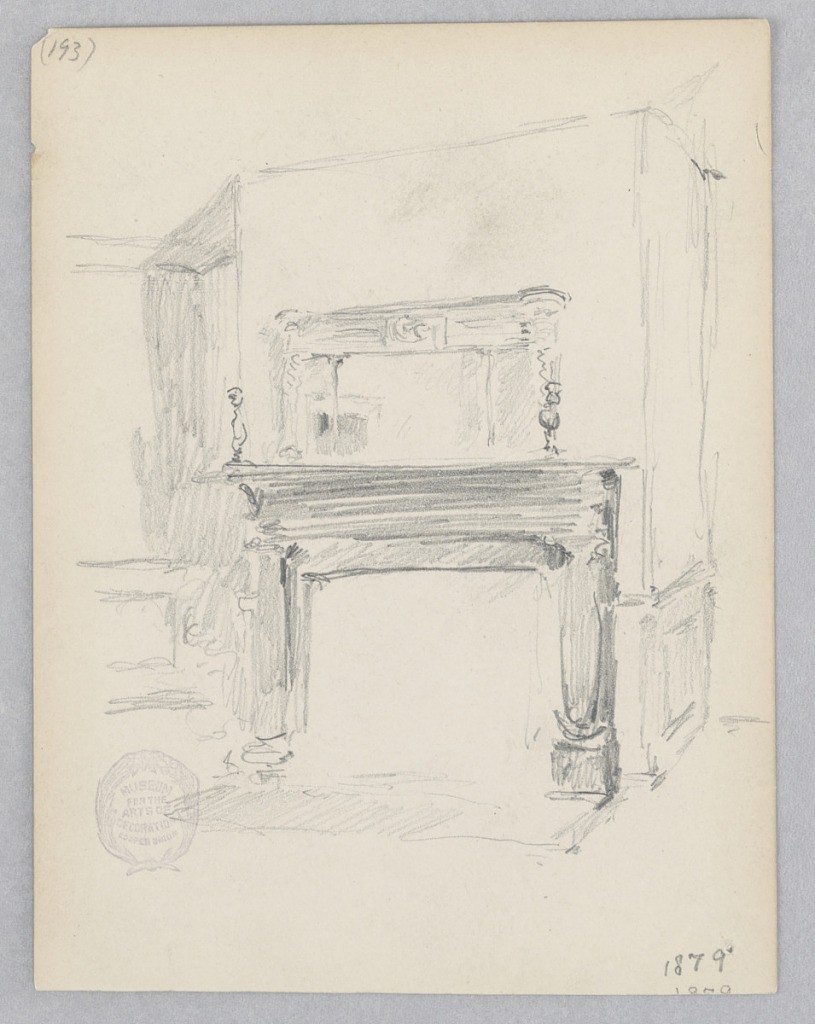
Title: Fireplace
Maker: Robert Frederick Blum, American, 1857–1903
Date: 1879
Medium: Graphite on wove paper
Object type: Drawing
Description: Sketch of fireplace mantel with framed mirror and wainscoting along the wall.